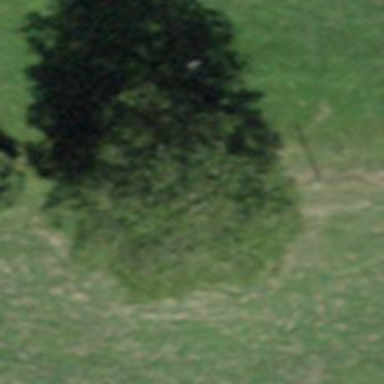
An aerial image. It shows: Row of trees in natural setting.